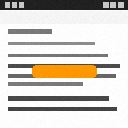
Screen state: on